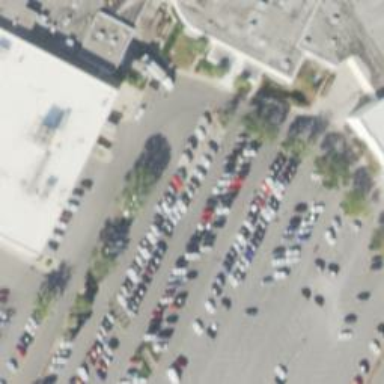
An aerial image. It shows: Parking space is available.